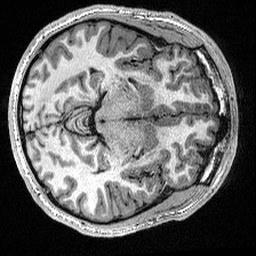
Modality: T1w
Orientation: axial
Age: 22
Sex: male
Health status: healthy
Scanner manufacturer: siemens
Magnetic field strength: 1.5 T
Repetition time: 2.73 s
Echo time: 0.00357 s